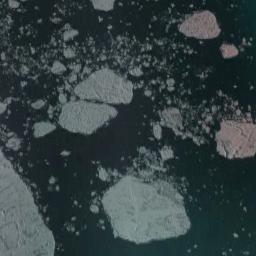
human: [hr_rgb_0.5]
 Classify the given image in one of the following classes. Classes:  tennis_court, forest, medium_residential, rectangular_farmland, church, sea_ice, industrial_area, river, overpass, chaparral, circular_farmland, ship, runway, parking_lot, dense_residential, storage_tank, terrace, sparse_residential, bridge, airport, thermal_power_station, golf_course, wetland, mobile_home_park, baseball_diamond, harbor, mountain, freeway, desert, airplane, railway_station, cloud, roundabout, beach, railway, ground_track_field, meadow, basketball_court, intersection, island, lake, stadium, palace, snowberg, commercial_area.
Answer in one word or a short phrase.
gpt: sea_ice